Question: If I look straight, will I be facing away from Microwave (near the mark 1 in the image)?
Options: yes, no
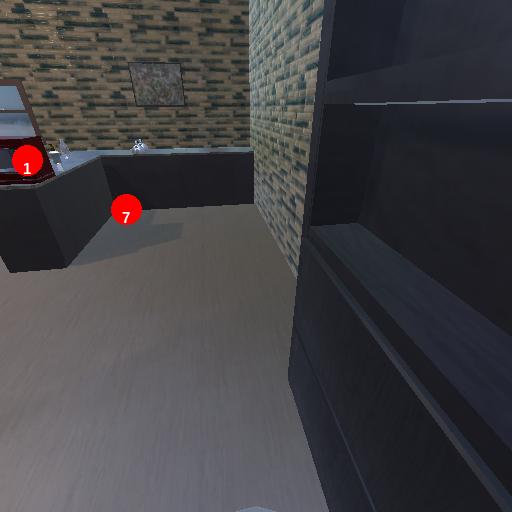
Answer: yes